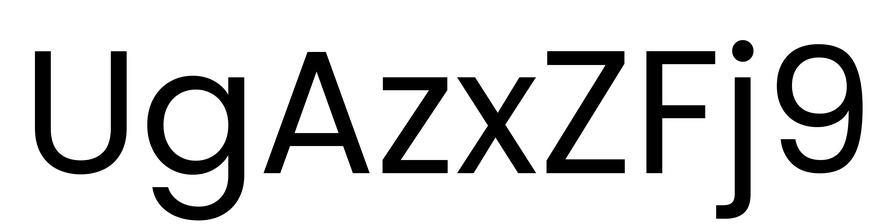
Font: Poppins-Regular